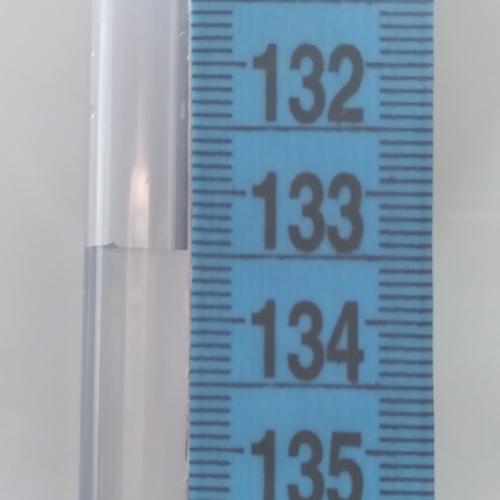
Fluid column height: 133.5 cm